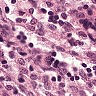
Metastatic tissue present: no